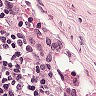
Metastatic tissue present: no